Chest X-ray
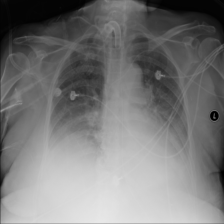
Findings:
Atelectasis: negative
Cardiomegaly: negative
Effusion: positive
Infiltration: positive
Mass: negative
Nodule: negative
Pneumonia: negative
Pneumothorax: negative
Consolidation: negative
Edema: negative
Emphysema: negative
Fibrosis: negative
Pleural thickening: negative
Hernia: negative